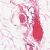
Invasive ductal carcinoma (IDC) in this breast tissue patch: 0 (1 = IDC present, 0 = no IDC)